Field crop: tomato
Growth stage: 1
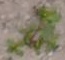
Species: portulaca